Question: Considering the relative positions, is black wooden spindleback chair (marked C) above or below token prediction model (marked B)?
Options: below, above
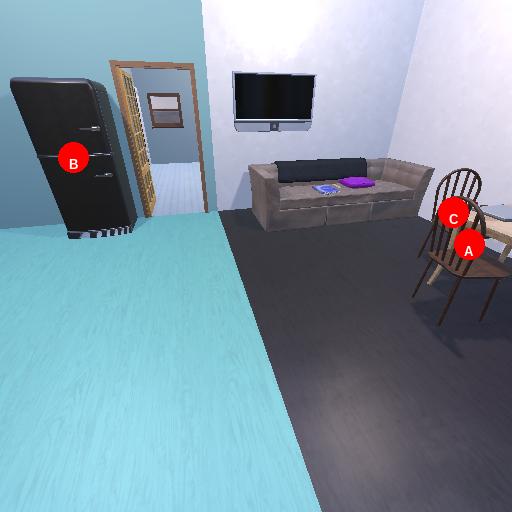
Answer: below